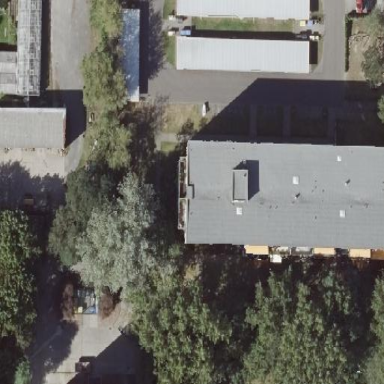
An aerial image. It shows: Building with apartments and flat roof.